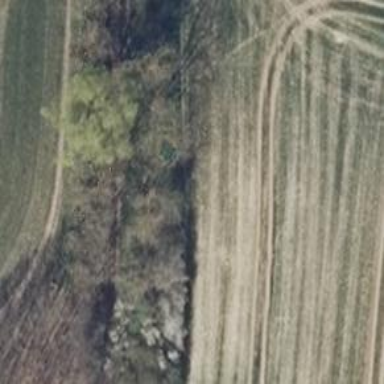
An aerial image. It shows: Row of deciduous broadleaved trees.